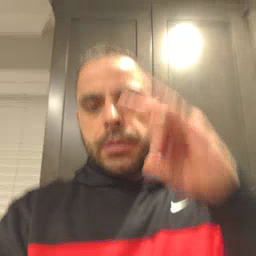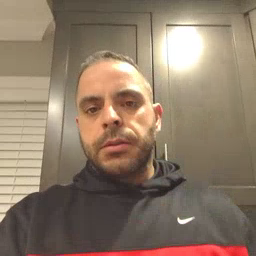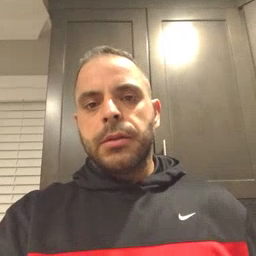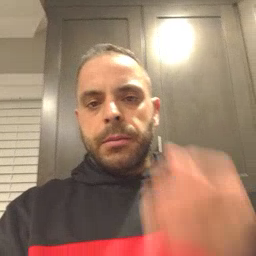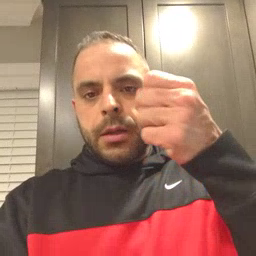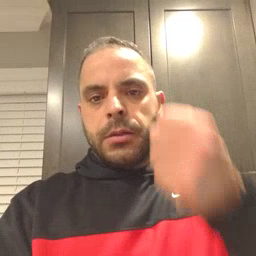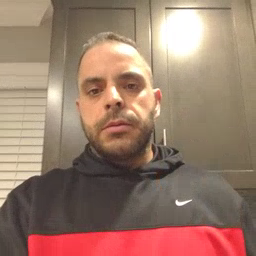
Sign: milk